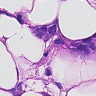
Metastatic tissue present: yes